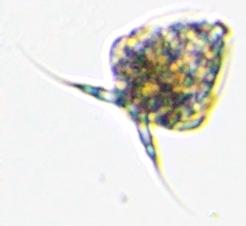
Label: Zooplankton